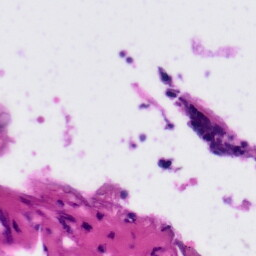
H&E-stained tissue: Tonsil